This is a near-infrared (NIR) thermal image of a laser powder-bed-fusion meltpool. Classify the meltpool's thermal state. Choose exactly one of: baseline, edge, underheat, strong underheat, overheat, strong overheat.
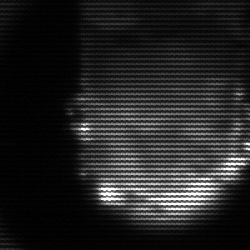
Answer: baseline